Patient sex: F
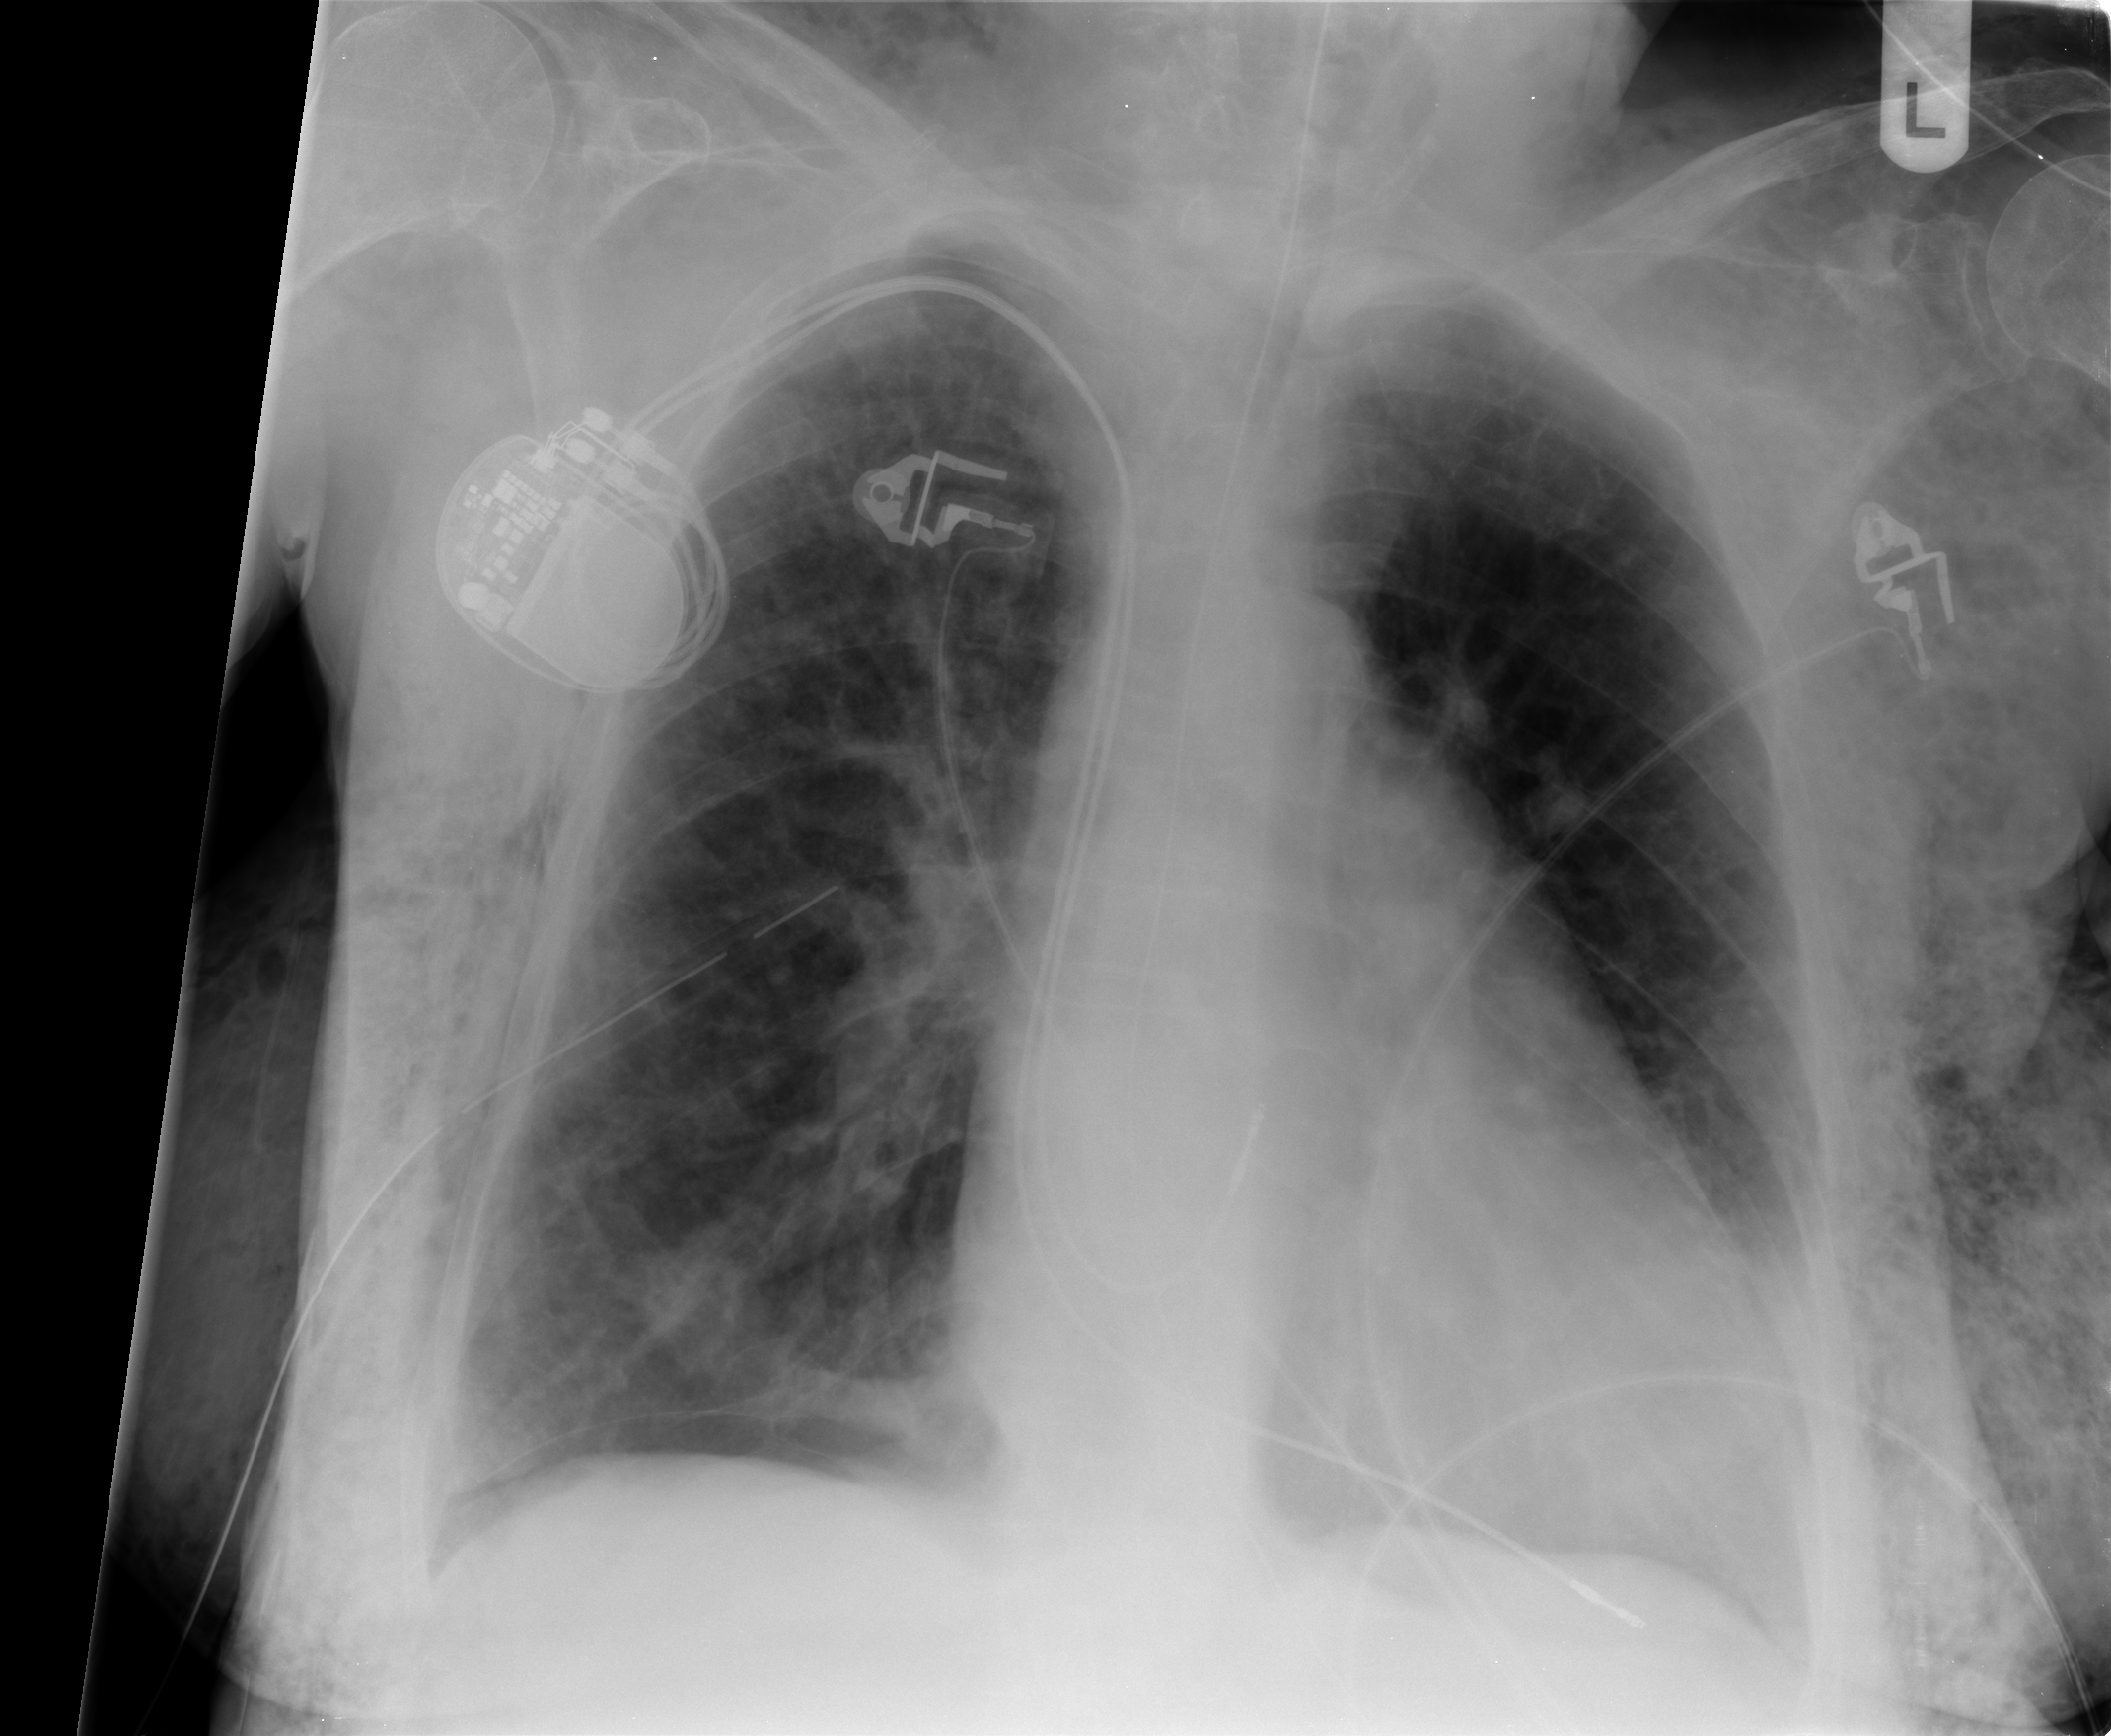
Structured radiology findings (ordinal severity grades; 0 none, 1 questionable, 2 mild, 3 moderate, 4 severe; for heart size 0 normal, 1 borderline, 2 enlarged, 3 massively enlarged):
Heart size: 2
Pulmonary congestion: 0
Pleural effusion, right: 0
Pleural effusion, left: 0
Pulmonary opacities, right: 1
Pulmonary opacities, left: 0
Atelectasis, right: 2
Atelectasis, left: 0